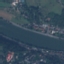
Label: River